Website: home-depot
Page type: newsletter-management
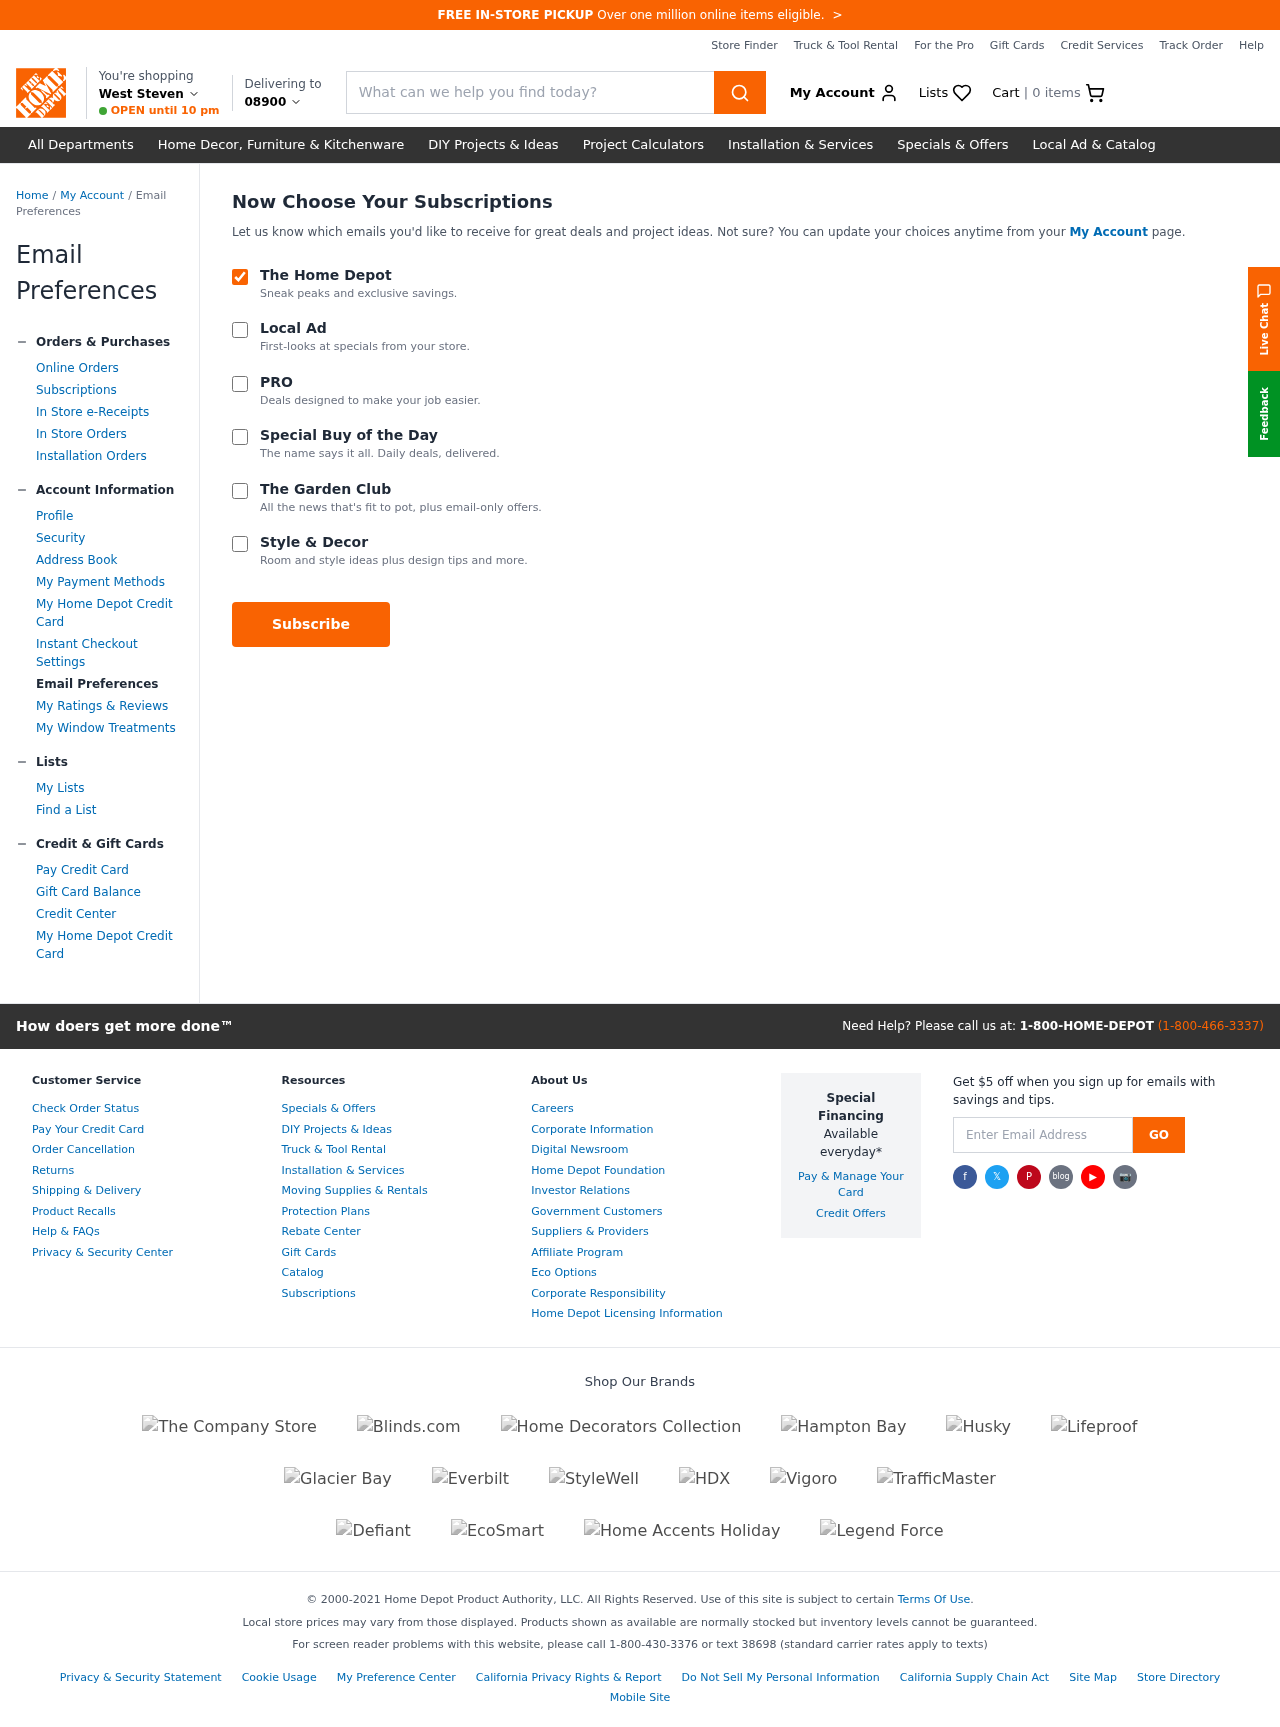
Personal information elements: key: PII_CITY
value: West Steven
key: PII_POSTCODE
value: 08900
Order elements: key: ORDER_NUM_ITEMS
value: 0
Search elements: key: HEADER_SEARCH
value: What can we help you find today?